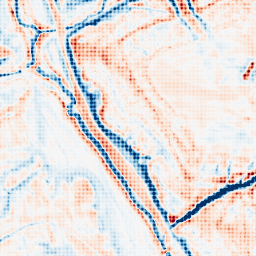
Category: edge_preserving
Decomposition family: bilateral
Decomposition parameters: d: 21
sigma_color: 25
sigma_space: 25
Upsampling method: sinc_blackman
Upsampling parameters: scale: 4
kernel_size: 4
Upsampling scale: 4